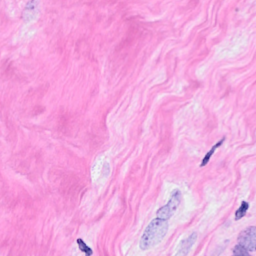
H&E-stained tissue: Breast